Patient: sex F, age 71
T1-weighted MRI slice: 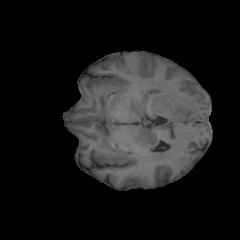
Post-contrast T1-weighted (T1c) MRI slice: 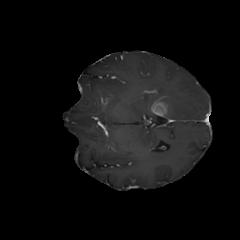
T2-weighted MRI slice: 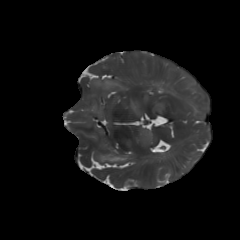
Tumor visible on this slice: yes
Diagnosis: Glioblastoma, IDH-wildtype
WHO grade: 4